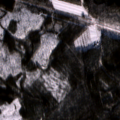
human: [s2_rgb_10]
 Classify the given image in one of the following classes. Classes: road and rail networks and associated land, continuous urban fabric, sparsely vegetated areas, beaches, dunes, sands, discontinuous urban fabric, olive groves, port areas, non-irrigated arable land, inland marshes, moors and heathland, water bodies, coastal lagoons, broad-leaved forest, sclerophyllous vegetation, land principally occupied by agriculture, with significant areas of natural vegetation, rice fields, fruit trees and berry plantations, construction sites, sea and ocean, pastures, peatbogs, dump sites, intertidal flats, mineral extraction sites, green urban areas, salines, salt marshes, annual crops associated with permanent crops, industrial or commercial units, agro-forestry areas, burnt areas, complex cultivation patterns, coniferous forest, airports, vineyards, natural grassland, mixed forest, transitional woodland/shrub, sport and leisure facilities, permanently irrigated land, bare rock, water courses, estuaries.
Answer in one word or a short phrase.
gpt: coniferous forest, mixed forest, transitional woodland/shrub